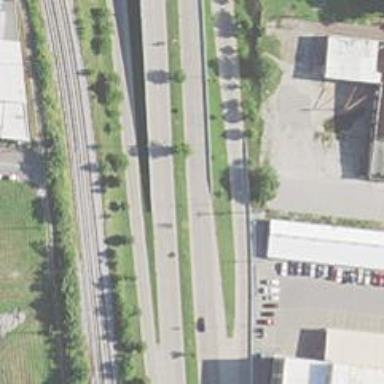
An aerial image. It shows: Trunk link highway.